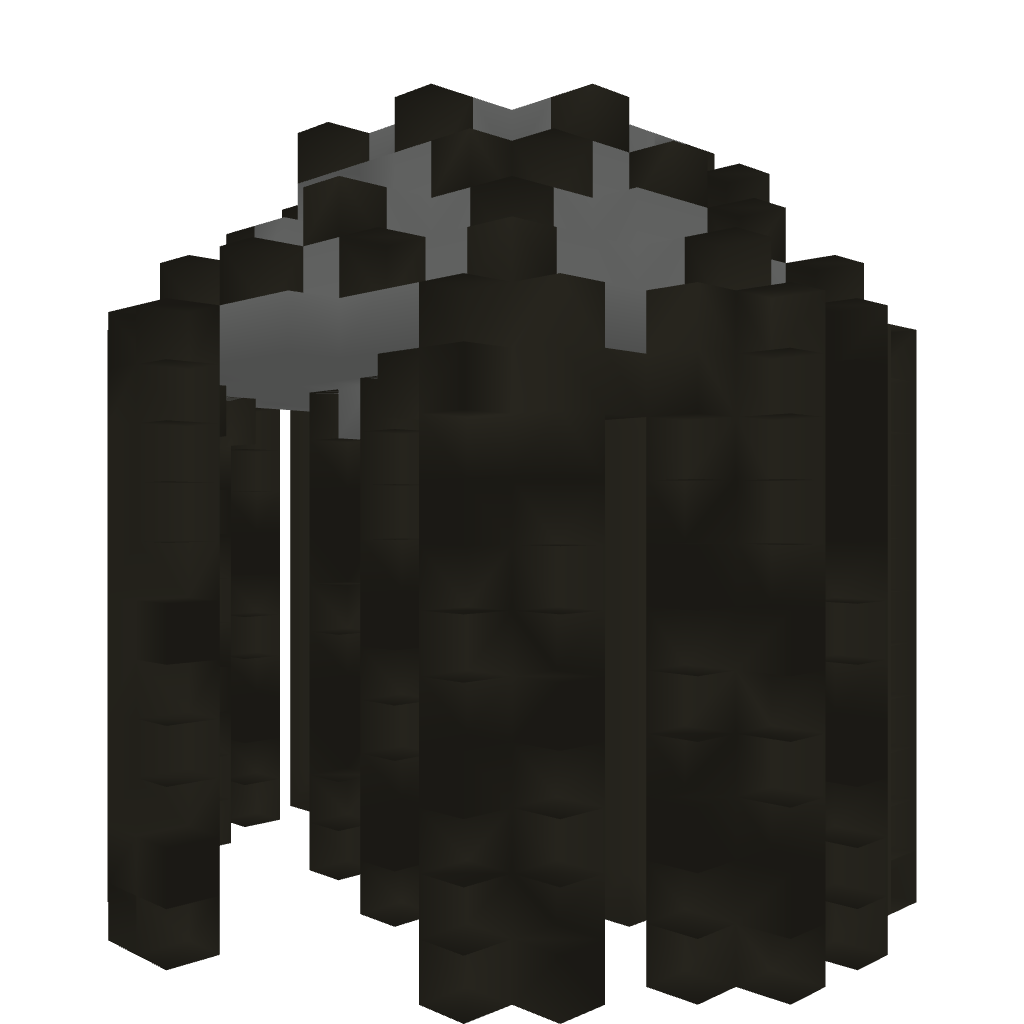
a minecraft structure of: Simple Jungle Tree House